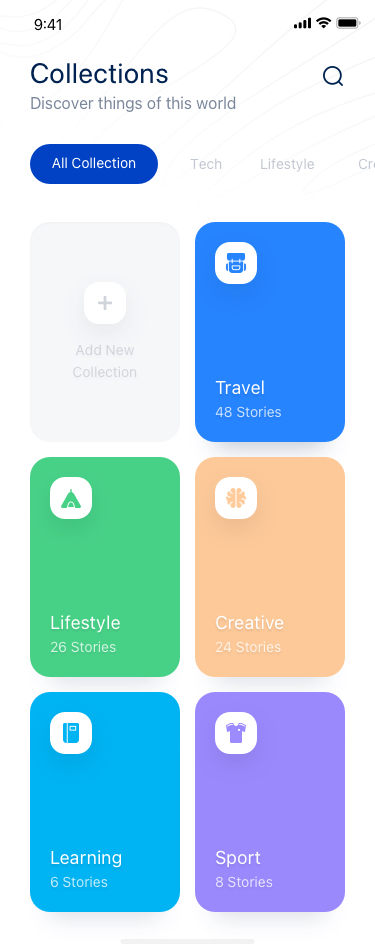
Text in this UI design:
Collections
Discover things of this world
All Collection
Tech
Lifestyle
Creative
Add New
Collection
Travel
48 Stories
Lifestyle
26 Stories
Creative
24 Stories
Learning
6 Stories
Sport
8 Stories